Question: I wanna do this exactly

I'm triying to create a table of 3 columns and 8 rows without header. I want that each row shows a different image when putting the mouse on it. I'm using a builder website, the images are upload to builder.
The explain how to make an hover but when I put this in a grid, the function dissapears:
<URL>
'''
<br>
<div grid-row="" grid-pad="0" grid-gutter="0" grid-responsive="">
<div grid-col="x10" grid-pad="0" class="">
<div style="text-align: center">
<h1>01</h1>
</div>
</div>
<div grid-col="x10" grid-pad="0" class="">
<h1>France</h1>
</div>
<div grid-col="x10" grid-pad="0" class="">
<h1>1990</h1>
</div>
</div>
<div grid-row="" grid-pad="0" grid-gutter="0" grid-responsive="">
<div grid-col="x10" grid-pad="0" class="">
<div style="text-align: center">
<h1>02</h1>
</div>
</div>
<div grid-col="x10" grid-pad="0" class="">
<h1>Italy</h1>
</div>
<div grid-col="x10" grid-pad="0" class="">
<h1>1998</h1>
</div>
</div>
<br>
'''
Any help is welcome
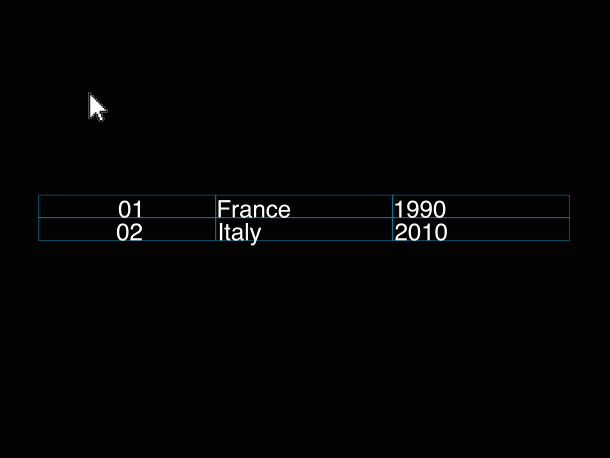
Answer: With table border may have been too complex to manage. So I propose you this solution as you were already using div in your post.
I am fixing the table in 1st container with class 'table'.
Then I am setting 'row' without 'border-bottom' except for the last child.
Then I set the border inside 'cell'.
Adn finaly set the setting ':hover' as followed:
'''
.row:hover {
border: 1px solid red;
}
.row:hover + .row {
border-top: none;
}
'''
The '+' is used to remove the top border of the previous sibling.
To add the image, I simply add an img by row with that I show up when a row is hover.
I also set the 'z-index' more important on '.cell' to be sure that the table stays in front of the images
DEMO:
'''
.table {
display:flex;
flex-direction:column;
width:400px;
}
.row{
width: 100%;
display:flex;
flex-direction: row;
}
.row img{
z-index: 1;
position:absolute;
left: 50%;
top: 50%;
transform: translate(-50%, -50%);
display: none;
}
.row div{
z-index: 2;
}
.row:last-child .cell{
border-bottom: 1px solid black;
}
.cell:nth-last-child(2){
border-right:1px solid black;
}
.cell{
border:1px solid black;
border-bottom: none;
border-right: none;
}
.w-25{
width:25%;
}
.w-50{
width:50%;
}
.row:hover .cell {
border-top: 1px solid red;
border-bottom: 1px solid red;
}
.row:hover .cell:first-child {
border-left: 1px solid red;
}
.row:hover .cell:nth-last-child(2) {
border-right: 1px solid red;
}
.row:hover img{
display: block;
}
'''
'''
<div class="table">
<div class="row">
<div class="cell w-25">01</div>
<div class="cell w-50">France</div>
<div class="cell w-25">1990</div>
<img src="https://cdn.pixabay.com/photo/2020/09/09/13/03/bike-riding-5557589_1280.png" />
</div>
<div class="row">
<div class="cell w-25">02</div>
<div class="cell w-50">Italy</div>
<div class="cell w-25">1998</div>
<img src="https://media.istockphoto.com/vectors/family-on-bikes-in-park-vector-id1174981037" />
</div>
</div>
'''